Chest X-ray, PA view. Patient: 34 years old, sex M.
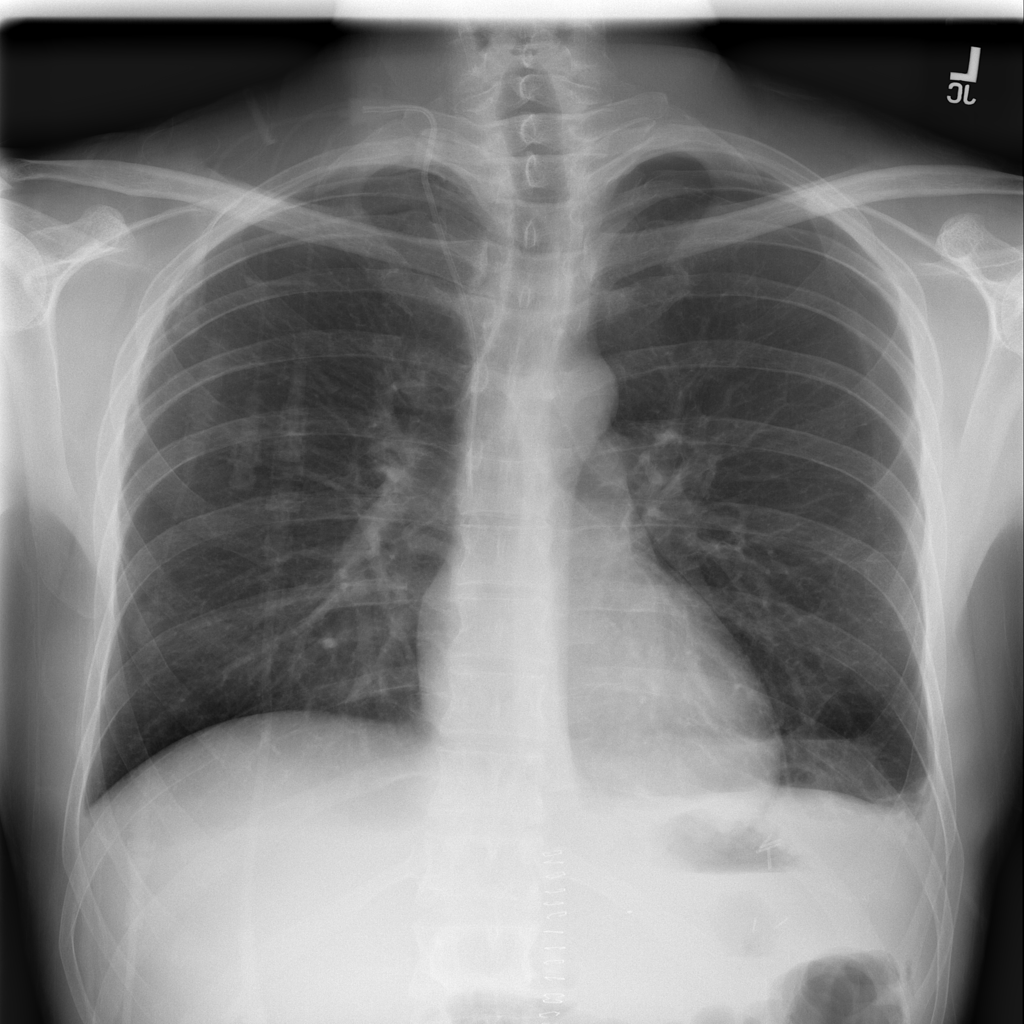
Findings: Effusion, Pneumothorax